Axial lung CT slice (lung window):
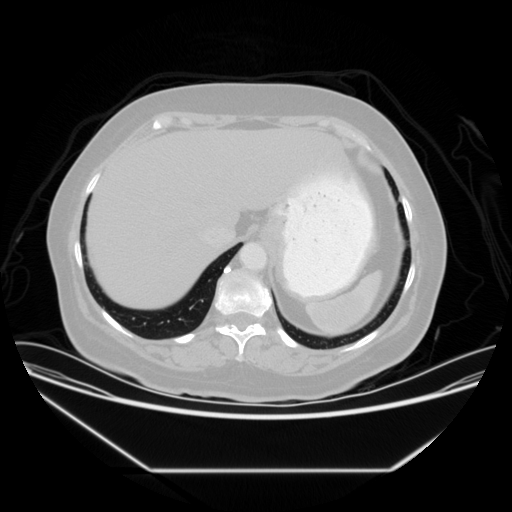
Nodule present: no